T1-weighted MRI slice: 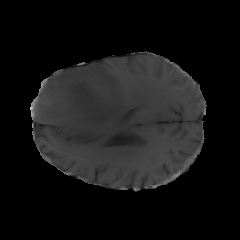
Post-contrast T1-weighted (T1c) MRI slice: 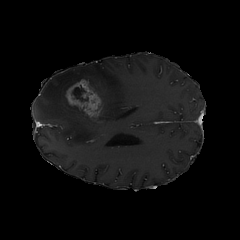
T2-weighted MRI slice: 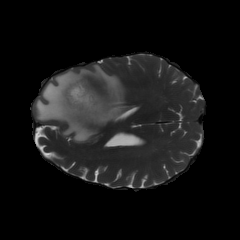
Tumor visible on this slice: yes